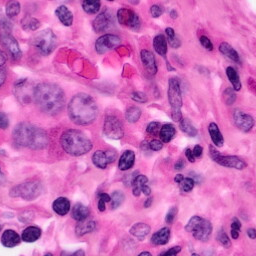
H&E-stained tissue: Pancreatic